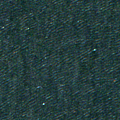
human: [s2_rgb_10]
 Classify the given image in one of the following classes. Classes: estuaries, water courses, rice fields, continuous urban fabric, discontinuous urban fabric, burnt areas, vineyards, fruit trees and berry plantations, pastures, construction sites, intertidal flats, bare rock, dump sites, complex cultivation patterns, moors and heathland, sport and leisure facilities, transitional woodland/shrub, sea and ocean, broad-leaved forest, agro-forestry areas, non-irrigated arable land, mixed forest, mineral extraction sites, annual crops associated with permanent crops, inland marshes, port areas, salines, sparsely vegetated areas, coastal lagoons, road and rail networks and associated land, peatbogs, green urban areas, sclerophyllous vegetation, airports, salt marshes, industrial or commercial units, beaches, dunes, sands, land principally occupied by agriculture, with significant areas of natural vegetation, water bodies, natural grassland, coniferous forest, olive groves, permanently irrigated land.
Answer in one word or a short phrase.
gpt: sea and ocean